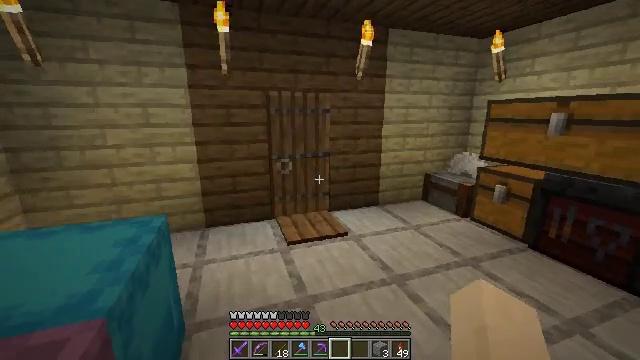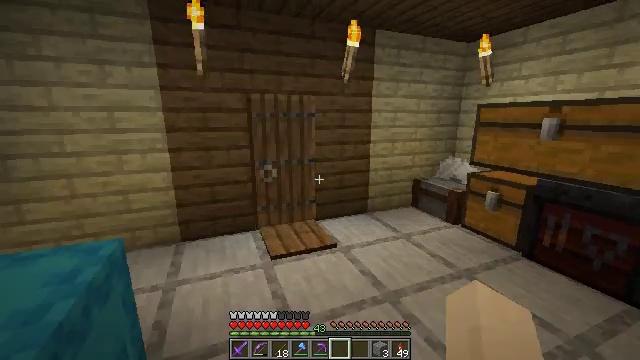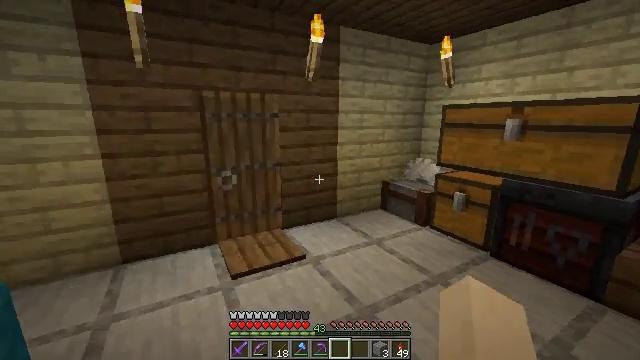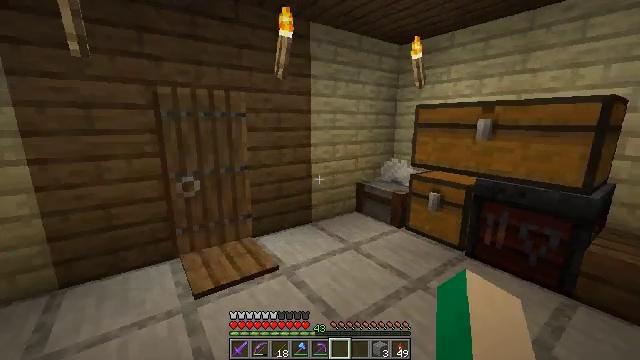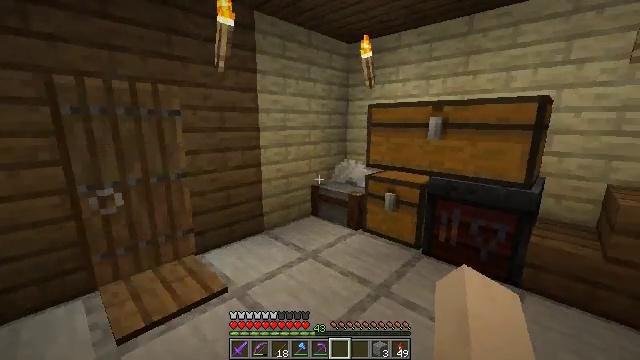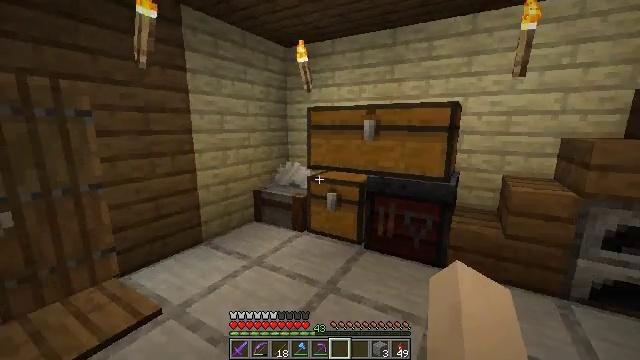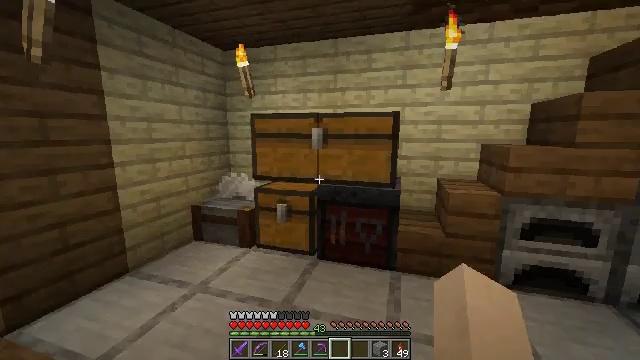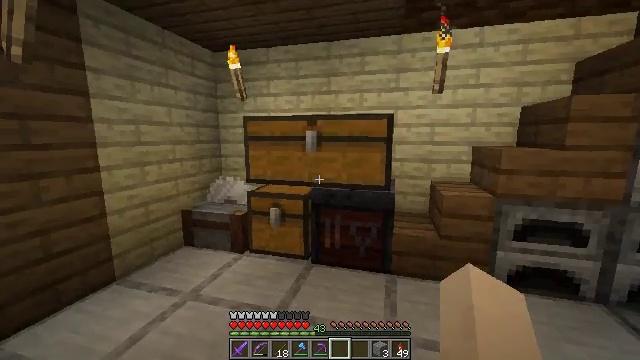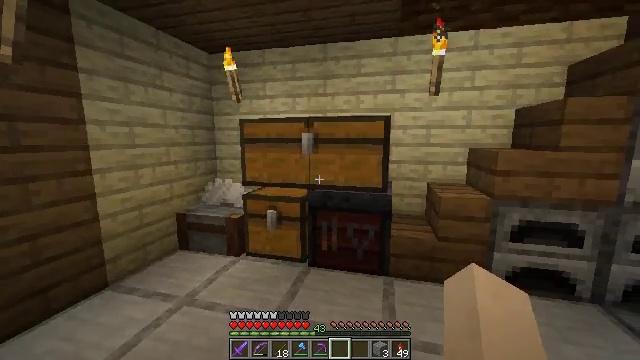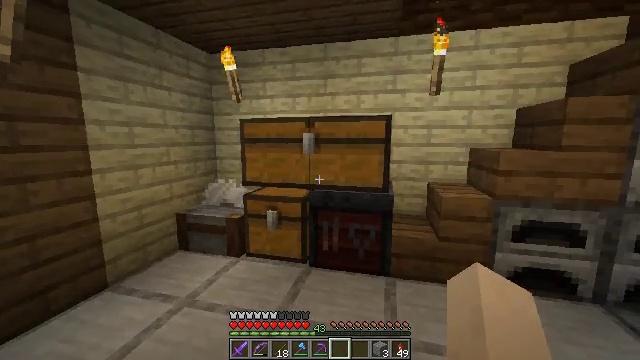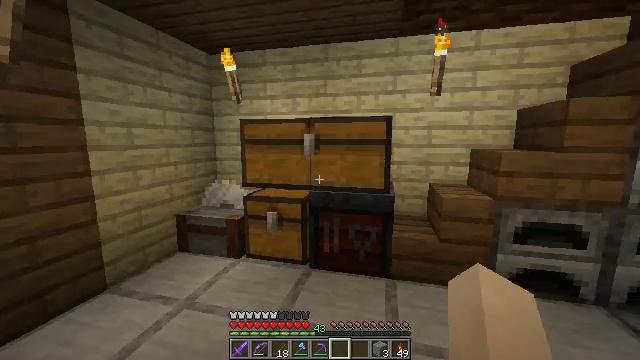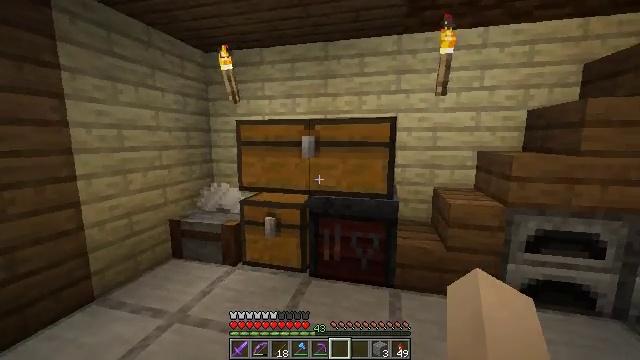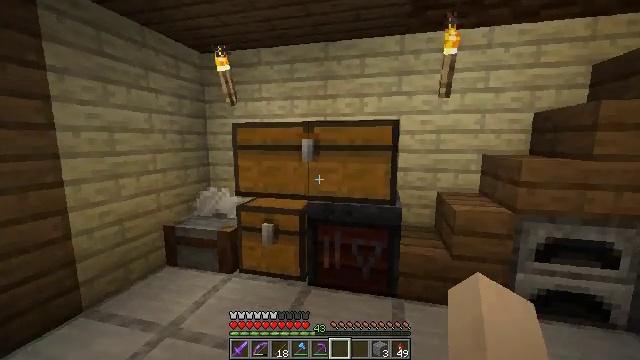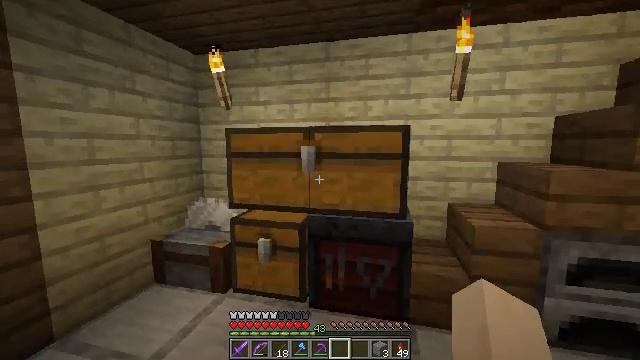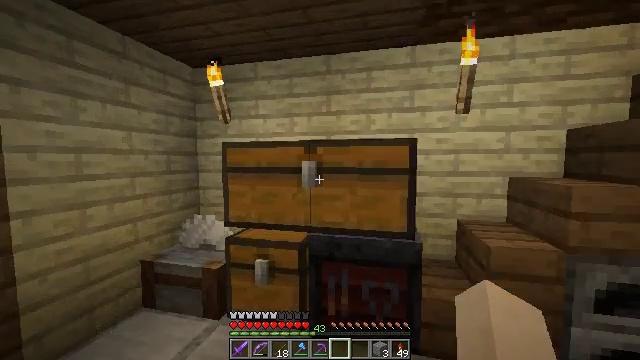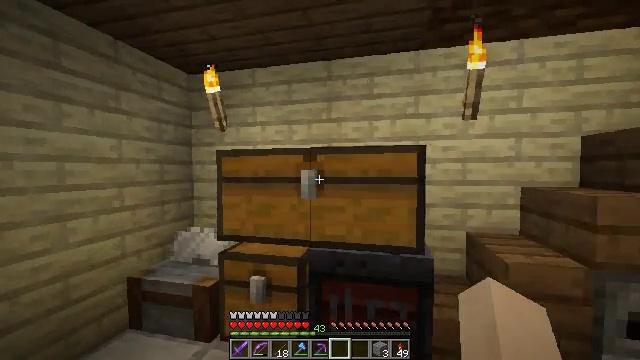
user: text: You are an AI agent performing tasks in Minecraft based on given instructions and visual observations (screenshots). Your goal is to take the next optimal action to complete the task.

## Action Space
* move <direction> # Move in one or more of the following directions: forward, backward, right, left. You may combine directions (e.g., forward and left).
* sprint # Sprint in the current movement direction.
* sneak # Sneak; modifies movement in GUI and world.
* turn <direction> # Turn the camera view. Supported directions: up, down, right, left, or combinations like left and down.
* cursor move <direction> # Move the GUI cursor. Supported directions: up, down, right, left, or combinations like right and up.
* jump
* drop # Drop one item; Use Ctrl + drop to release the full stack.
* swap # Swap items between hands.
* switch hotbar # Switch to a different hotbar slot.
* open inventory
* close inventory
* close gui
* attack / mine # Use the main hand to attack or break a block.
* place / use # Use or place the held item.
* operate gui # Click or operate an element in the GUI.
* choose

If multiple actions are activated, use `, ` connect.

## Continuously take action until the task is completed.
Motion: motion action
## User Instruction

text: Collect the sea lantern for its light.
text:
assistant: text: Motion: move forward, turn right
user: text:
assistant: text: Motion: move forward, turn right
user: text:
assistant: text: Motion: move forward, turn right
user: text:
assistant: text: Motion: move forward, turn right
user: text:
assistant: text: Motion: turn right
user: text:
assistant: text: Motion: turn right and up
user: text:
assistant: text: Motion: turn right
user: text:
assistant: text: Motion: turn right
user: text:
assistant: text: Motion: no_op
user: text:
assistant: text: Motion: move forward
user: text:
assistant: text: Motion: move forward
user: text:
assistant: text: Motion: move forward
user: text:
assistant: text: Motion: move forward, turn up
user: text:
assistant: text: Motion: move forward, turn up
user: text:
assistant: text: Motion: move forward, turn up
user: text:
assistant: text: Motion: move forward, use / place
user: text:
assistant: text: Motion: move forward, use / place
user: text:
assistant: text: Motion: move forward, use / place
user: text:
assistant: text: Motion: use / place
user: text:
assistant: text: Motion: no_op
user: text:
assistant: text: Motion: no_op
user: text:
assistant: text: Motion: no_op
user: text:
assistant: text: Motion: turn down
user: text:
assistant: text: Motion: turn down
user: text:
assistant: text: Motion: turn down
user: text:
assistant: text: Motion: turn left and down
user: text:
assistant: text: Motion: turn left and down
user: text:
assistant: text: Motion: turn left
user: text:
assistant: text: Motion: sneak, turn left
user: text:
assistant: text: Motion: sneak, turn left